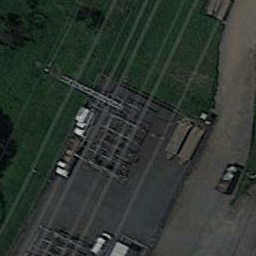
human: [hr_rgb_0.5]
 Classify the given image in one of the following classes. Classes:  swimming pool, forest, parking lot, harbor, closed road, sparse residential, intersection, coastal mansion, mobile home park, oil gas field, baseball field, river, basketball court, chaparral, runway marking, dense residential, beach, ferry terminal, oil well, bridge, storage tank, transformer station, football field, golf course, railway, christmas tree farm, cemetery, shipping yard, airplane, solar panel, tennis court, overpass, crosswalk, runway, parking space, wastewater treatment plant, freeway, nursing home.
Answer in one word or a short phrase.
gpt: transformer station